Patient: sex F, age 69
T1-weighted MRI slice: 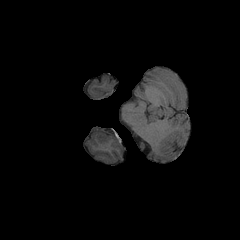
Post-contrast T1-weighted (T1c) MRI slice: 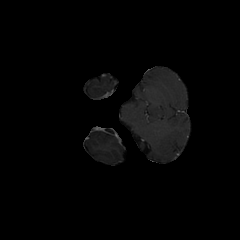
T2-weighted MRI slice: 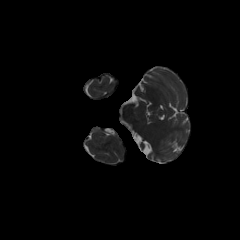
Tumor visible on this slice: no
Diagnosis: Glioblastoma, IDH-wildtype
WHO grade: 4